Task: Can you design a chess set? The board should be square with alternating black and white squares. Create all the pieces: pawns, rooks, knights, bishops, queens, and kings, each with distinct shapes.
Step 2916:
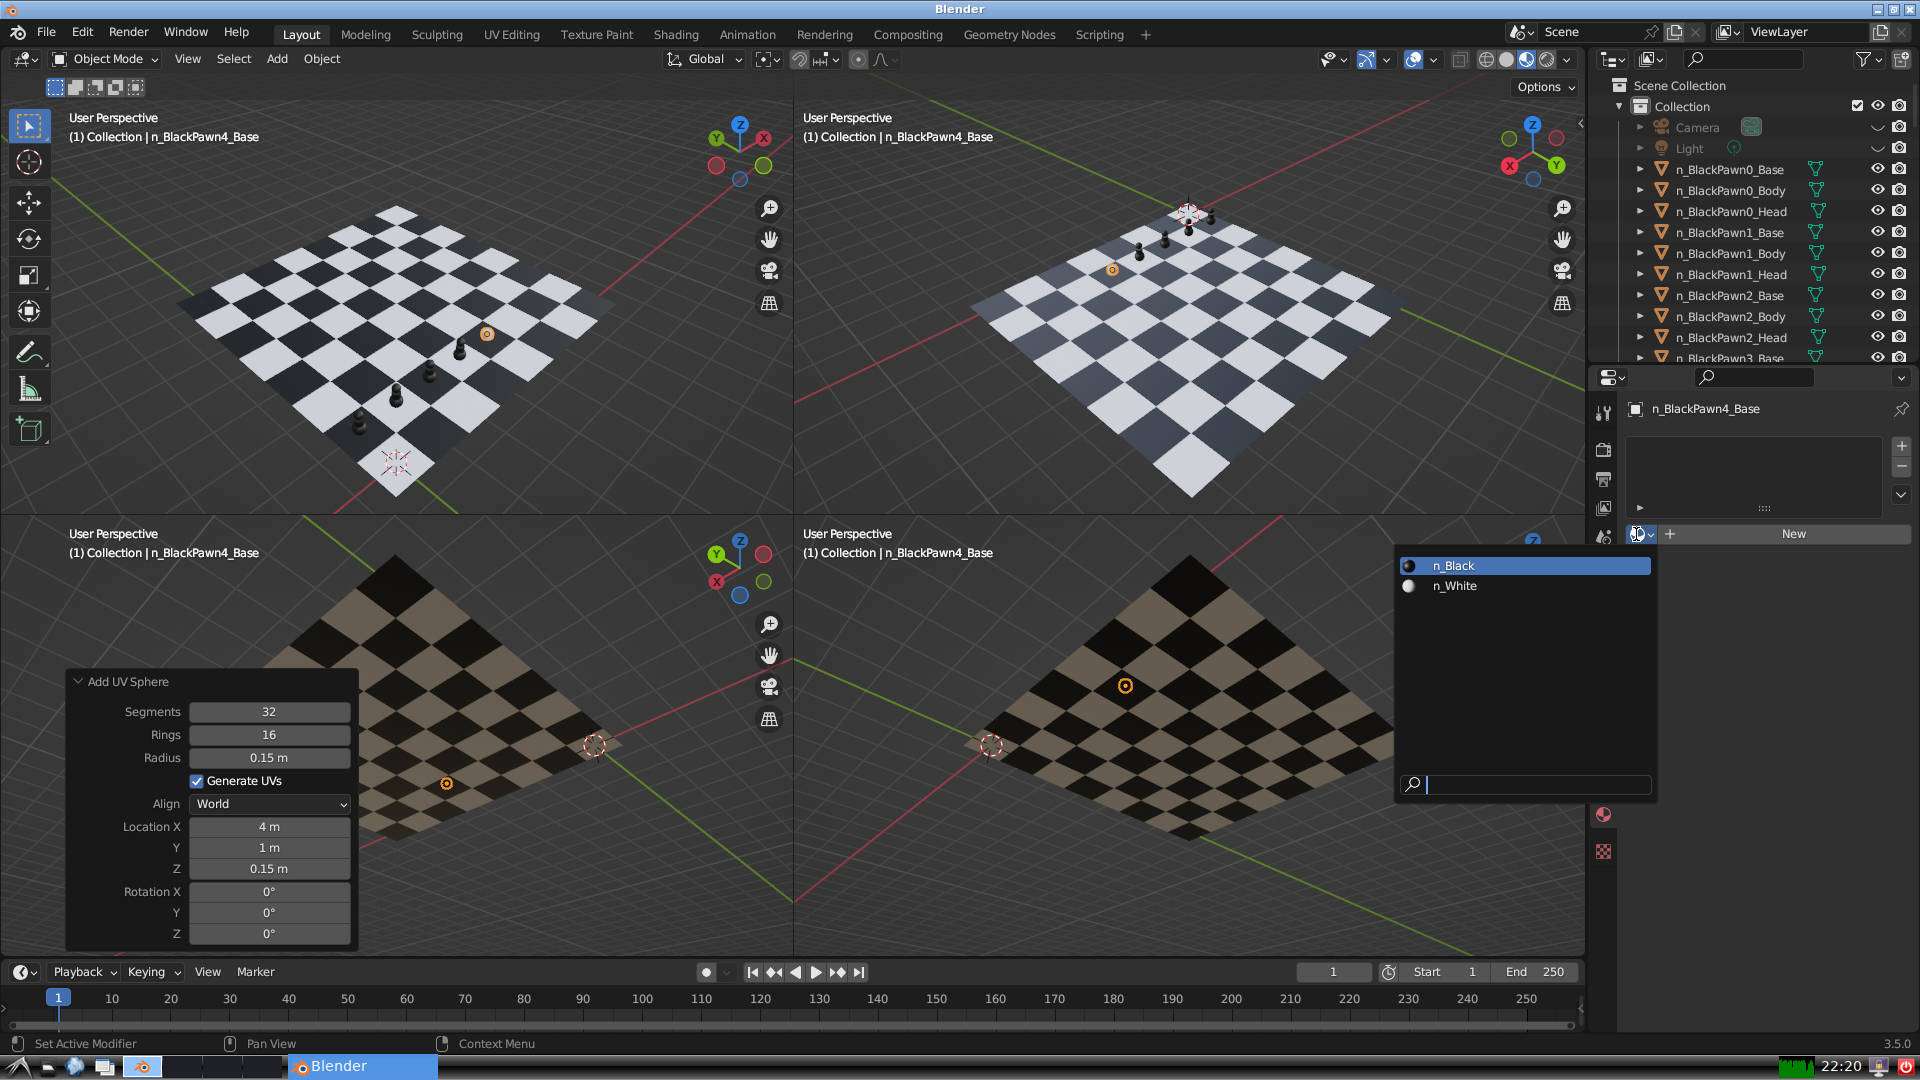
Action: input_text: n_Black